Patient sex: M
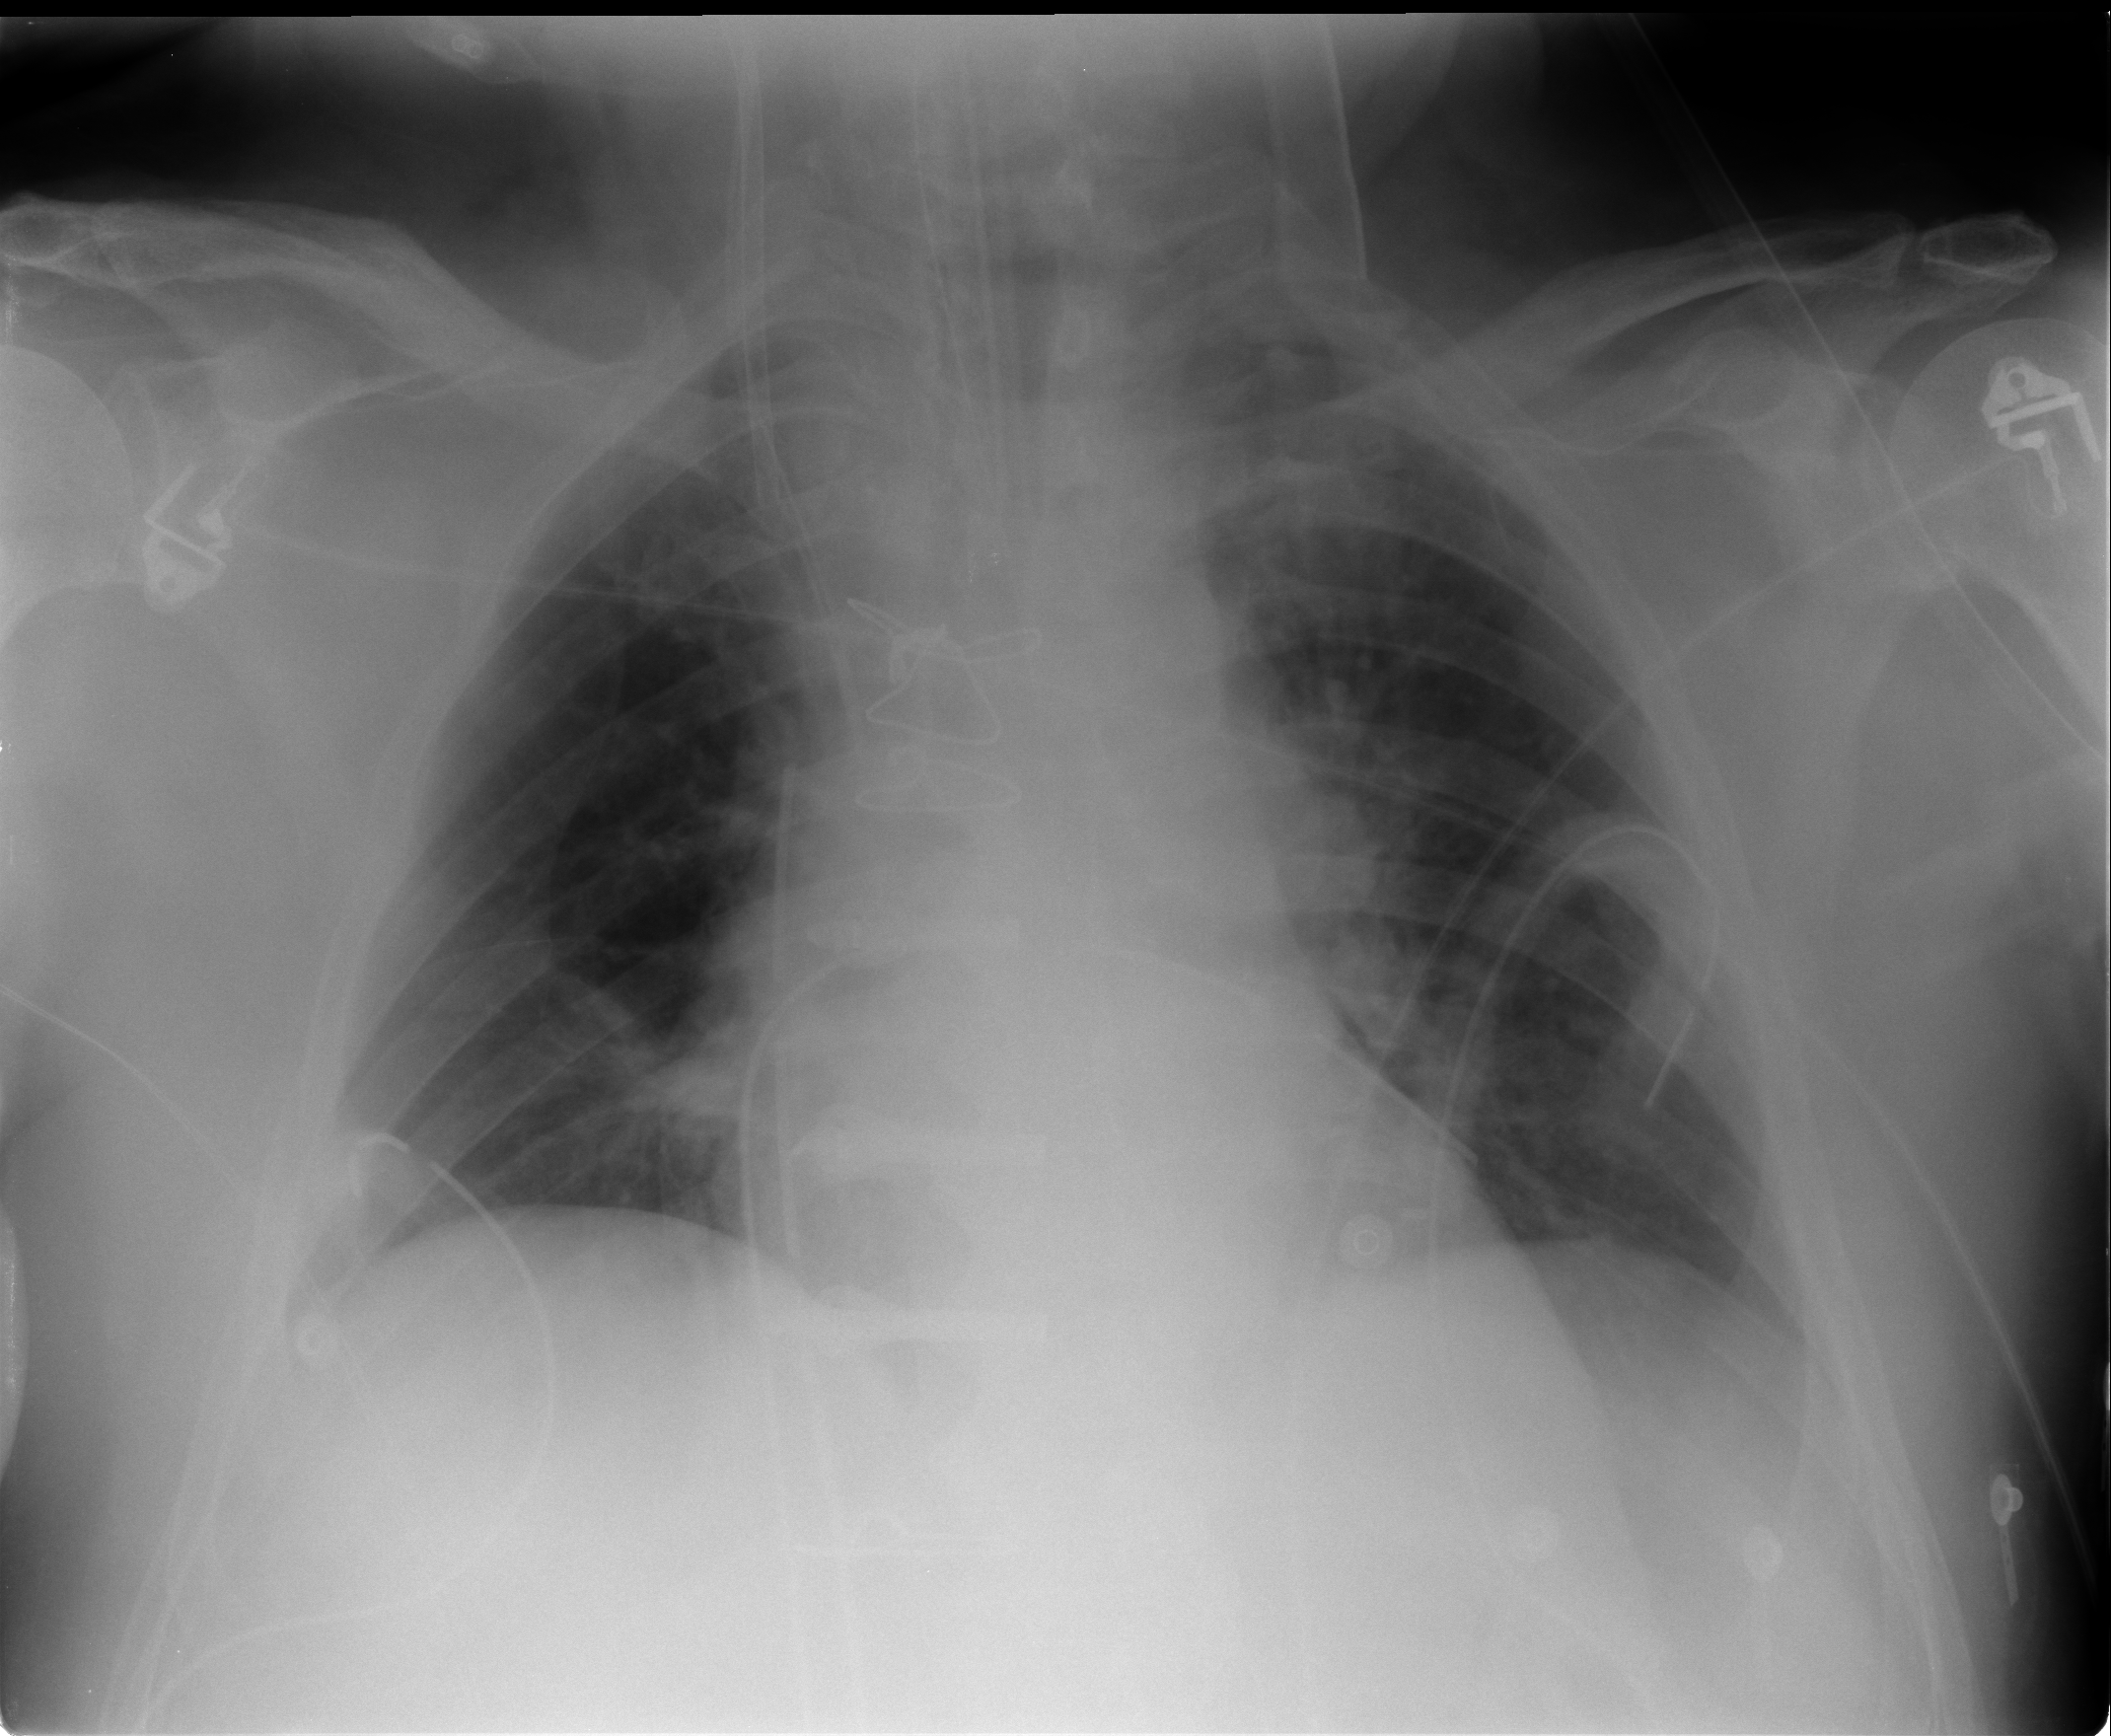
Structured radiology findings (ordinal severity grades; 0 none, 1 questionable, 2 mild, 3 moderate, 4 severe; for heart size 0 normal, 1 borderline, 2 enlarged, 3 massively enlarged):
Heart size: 0
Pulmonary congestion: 1
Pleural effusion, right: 0
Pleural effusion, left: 0
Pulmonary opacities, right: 0
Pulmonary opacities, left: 0
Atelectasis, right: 0
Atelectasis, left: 0